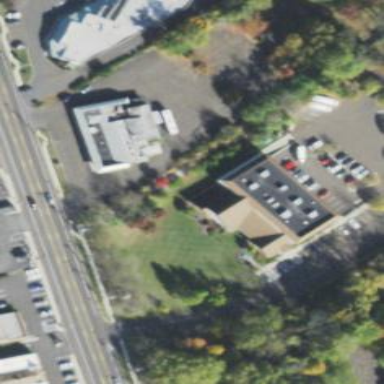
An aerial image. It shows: Office building.